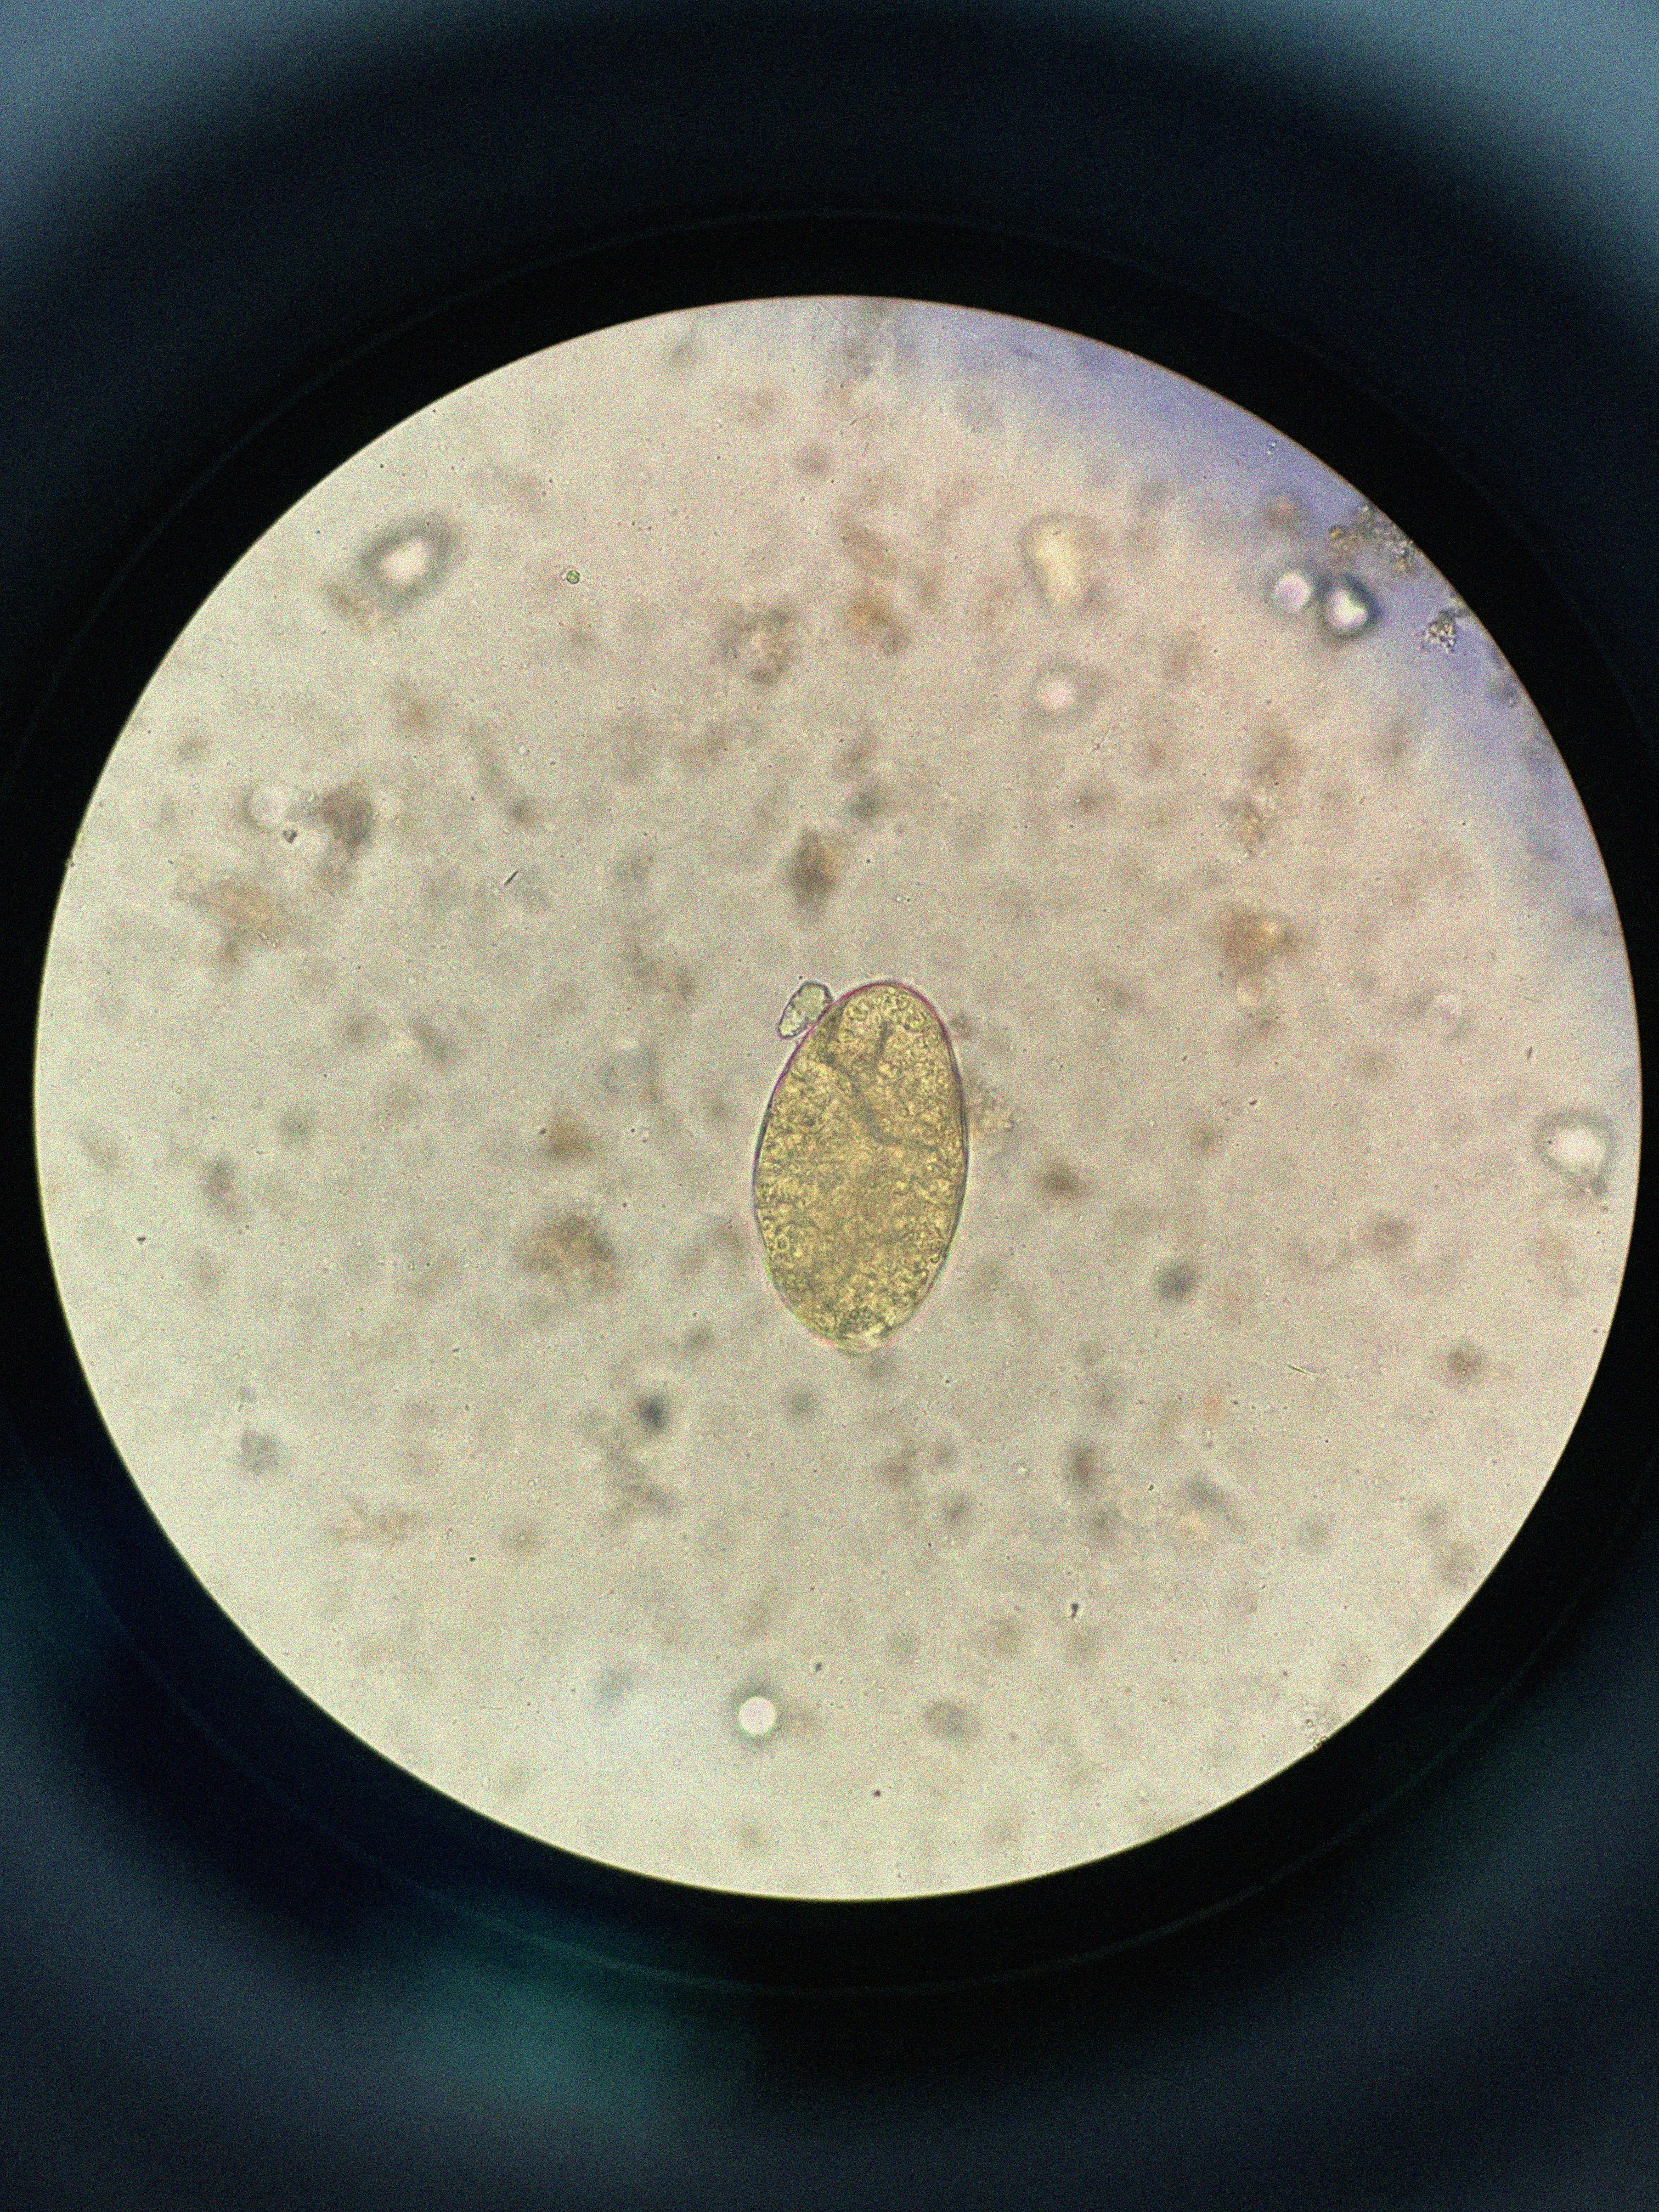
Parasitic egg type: Fasciolopsis buski